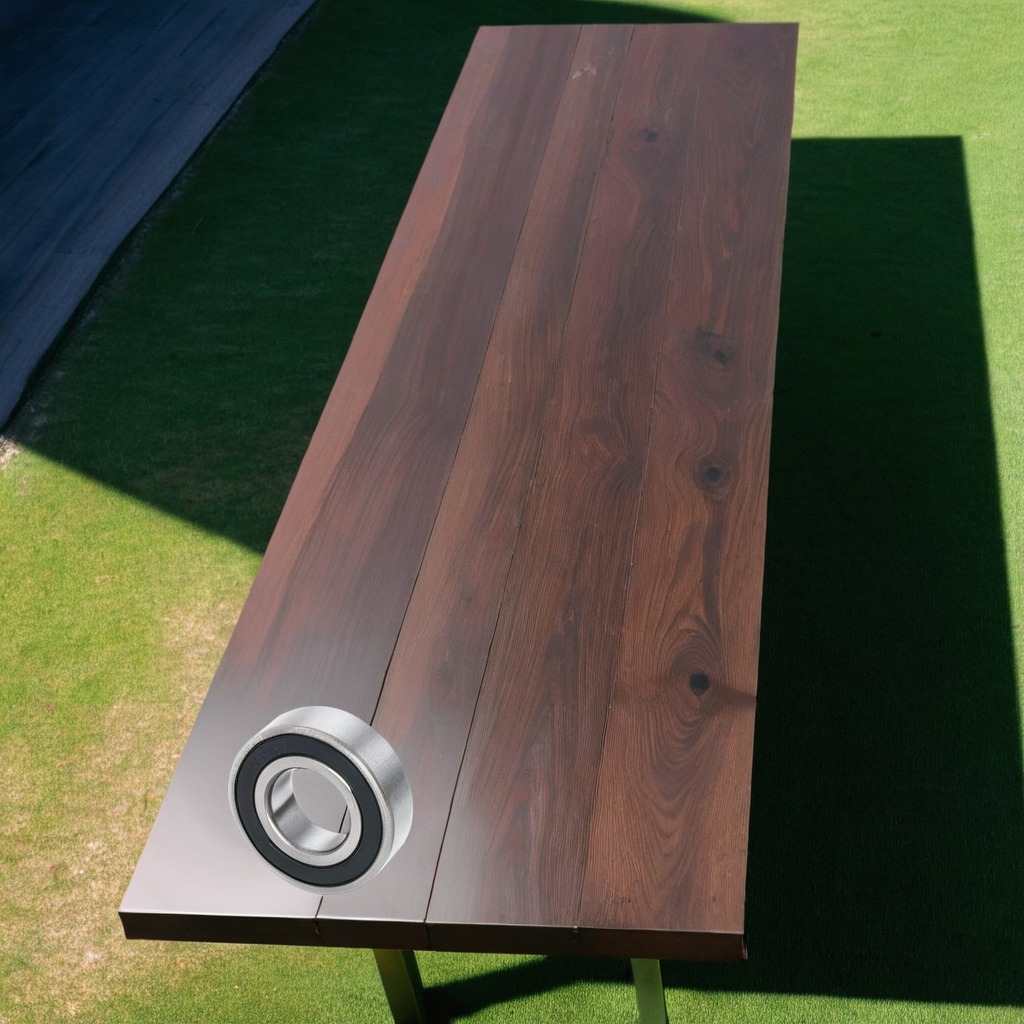
A metal ball bearing is lying on the workbench.